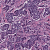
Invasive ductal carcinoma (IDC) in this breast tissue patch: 1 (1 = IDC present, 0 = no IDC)